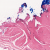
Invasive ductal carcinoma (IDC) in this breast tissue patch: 0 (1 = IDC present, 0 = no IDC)